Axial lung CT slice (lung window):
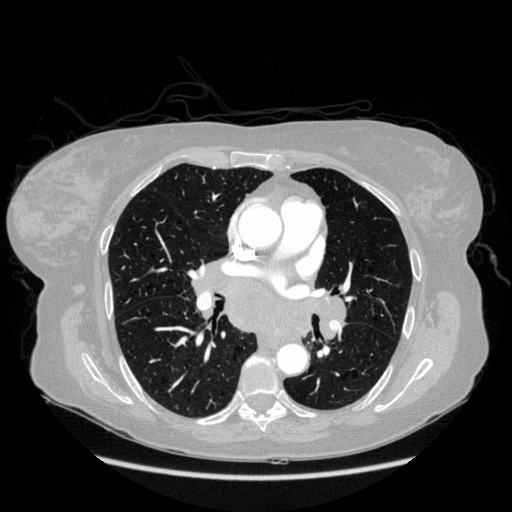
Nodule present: no